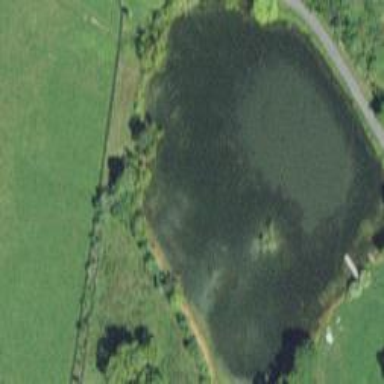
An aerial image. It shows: Pond with natural water.